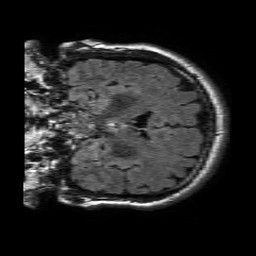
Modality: FLAIR
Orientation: coronal
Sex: male
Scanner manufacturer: philips
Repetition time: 11 s
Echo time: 0.125 s